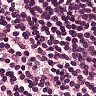
Metastatic tissue present: no